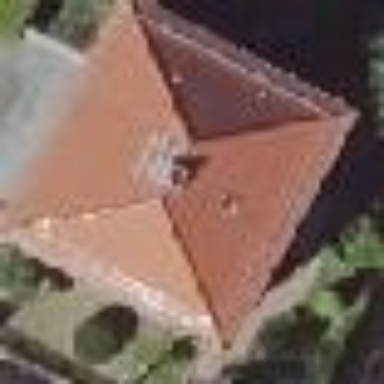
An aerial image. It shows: Detached building with hipped roof.